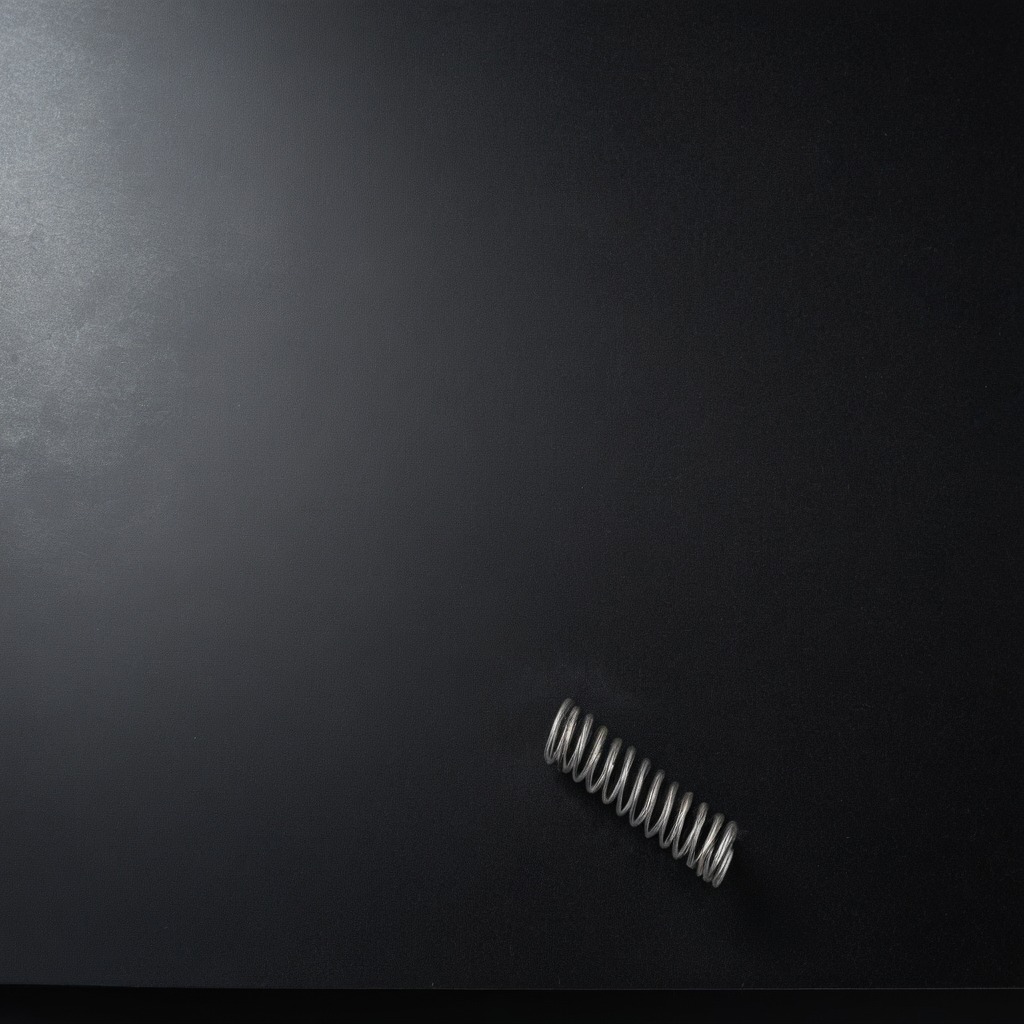
A coiled metal spring is lying on the clean granite tabletop.